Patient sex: M
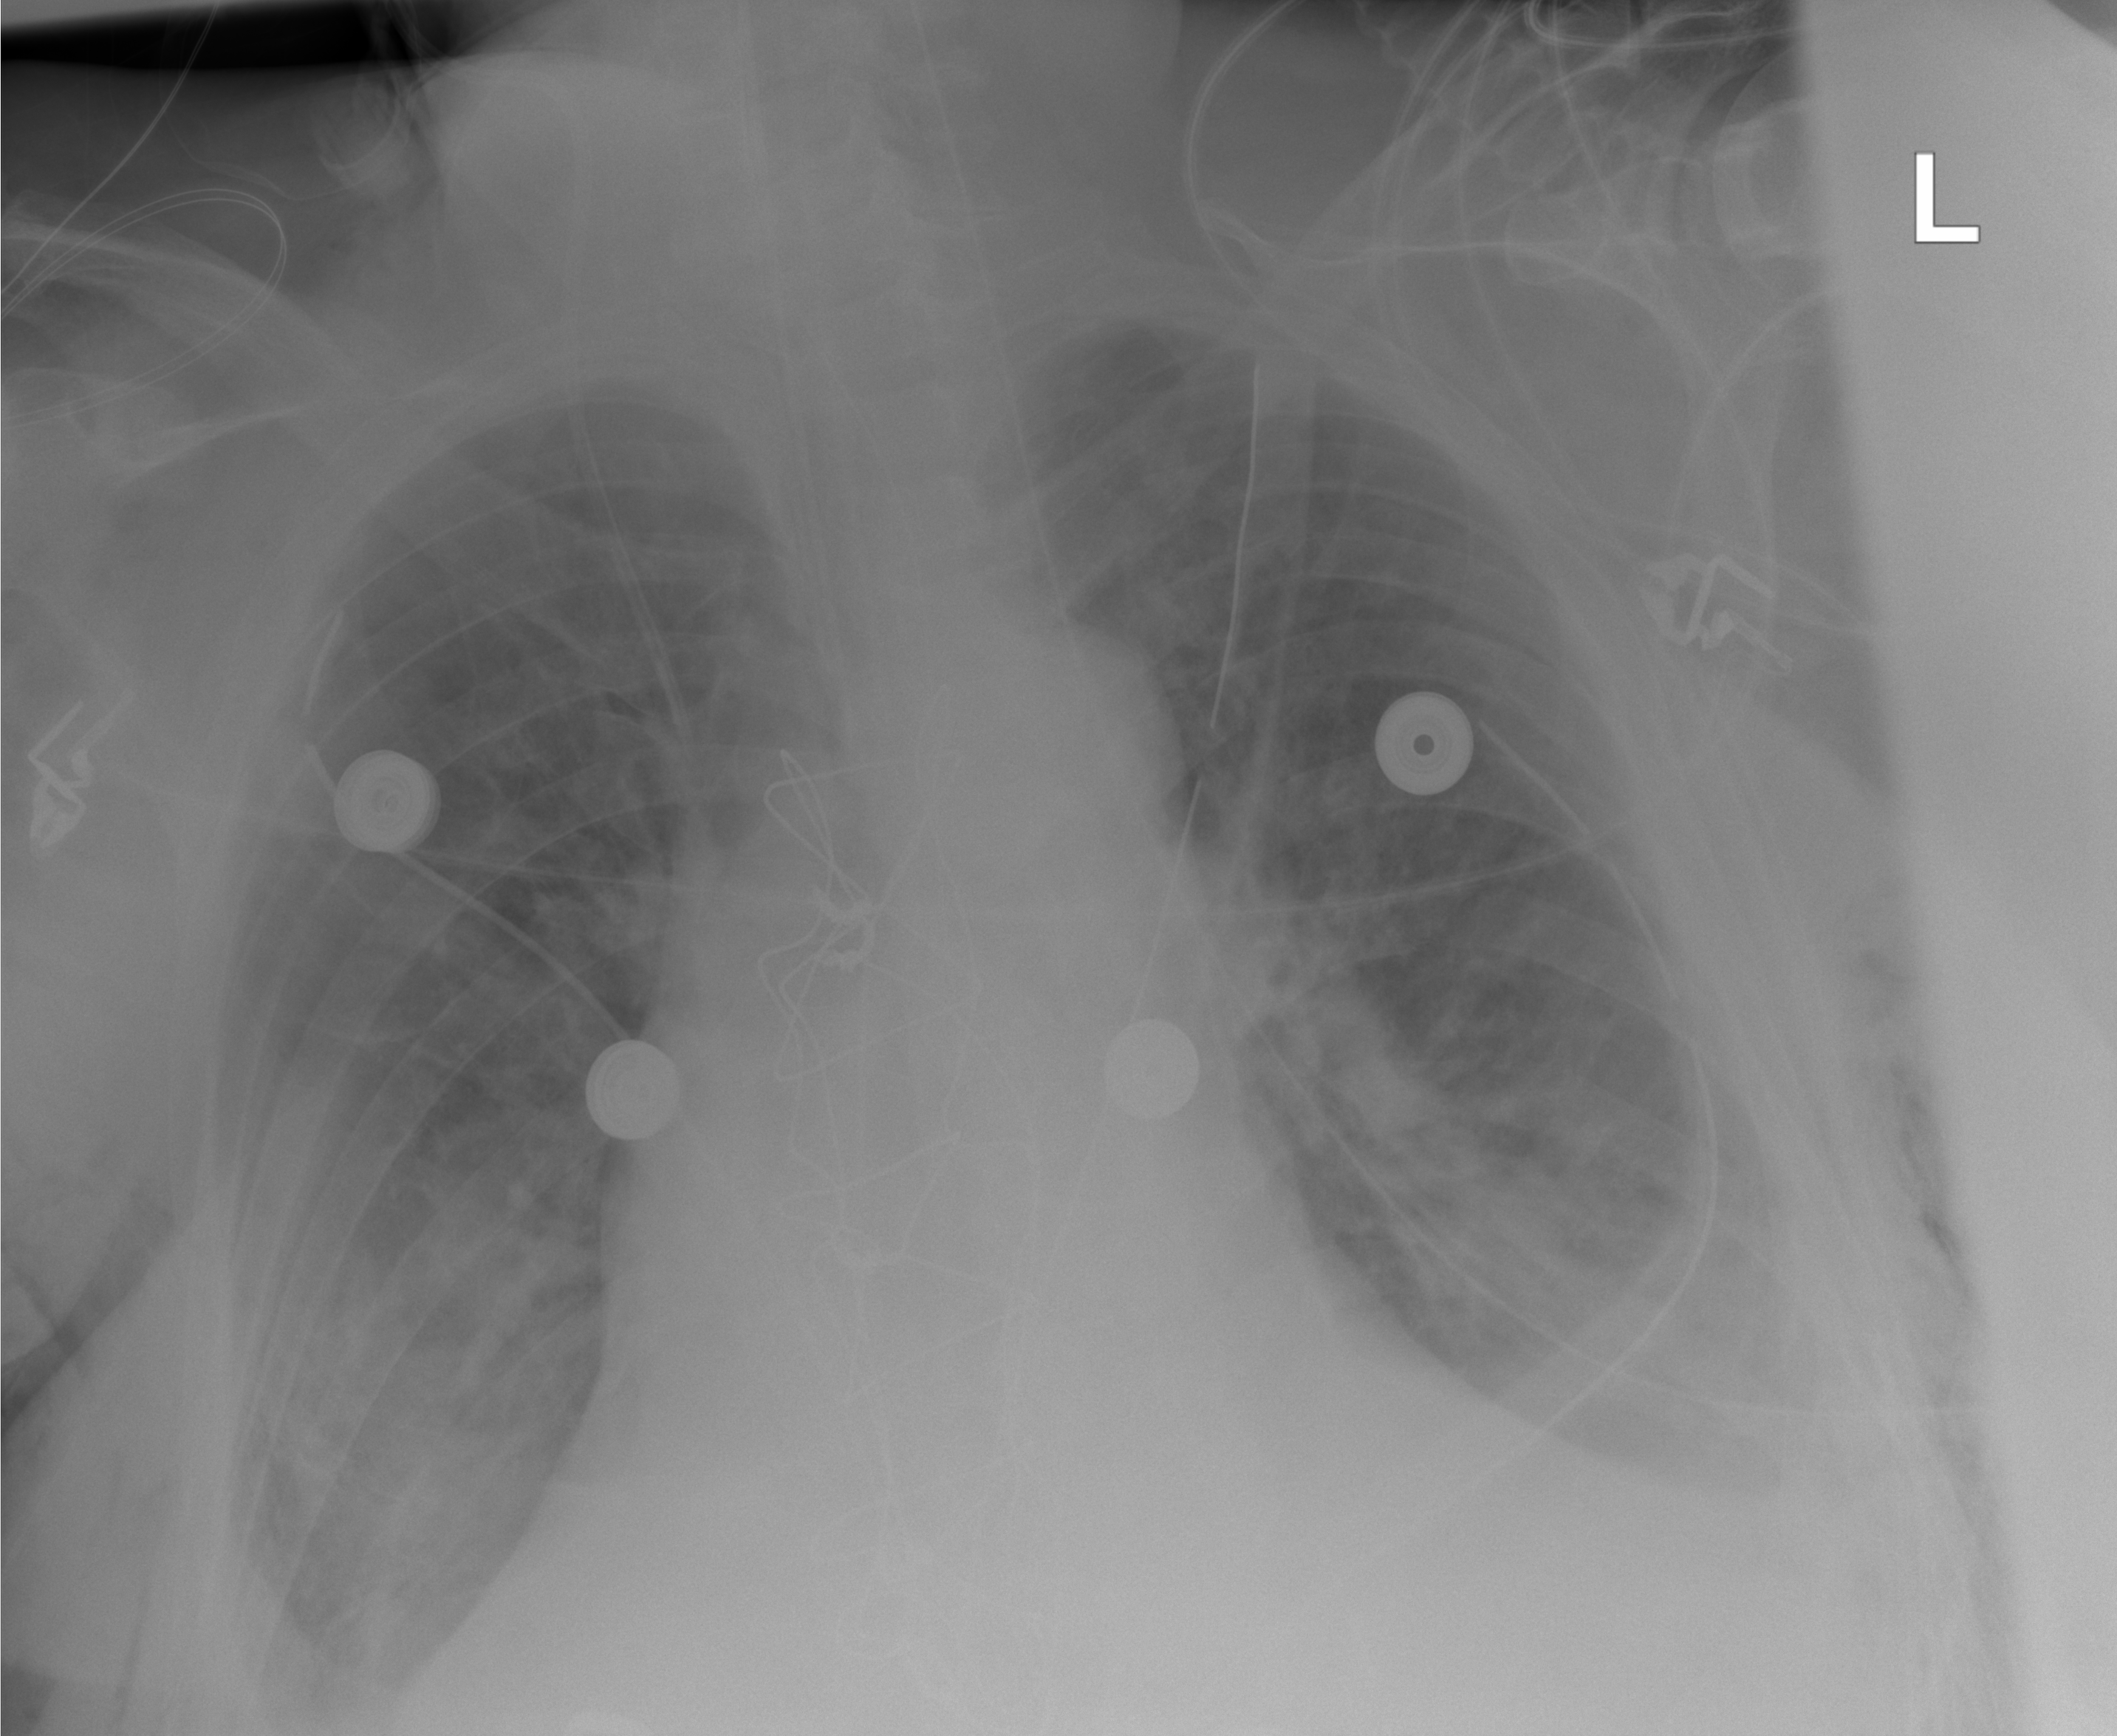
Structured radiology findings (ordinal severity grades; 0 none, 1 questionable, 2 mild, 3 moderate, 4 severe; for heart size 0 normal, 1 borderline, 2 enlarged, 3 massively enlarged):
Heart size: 2
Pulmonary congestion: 2
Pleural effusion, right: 1
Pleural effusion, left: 2
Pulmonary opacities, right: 2
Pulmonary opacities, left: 2
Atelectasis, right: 2
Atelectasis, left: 2